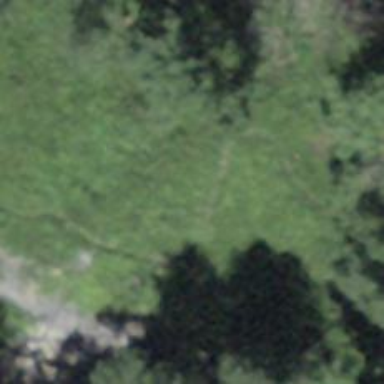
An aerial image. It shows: Path.